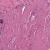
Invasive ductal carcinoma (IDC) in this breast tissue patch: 0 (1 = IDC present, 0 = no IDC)